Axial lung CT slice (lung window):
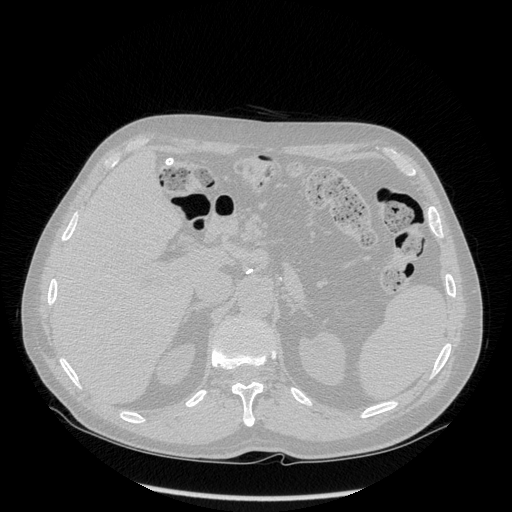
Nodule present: no